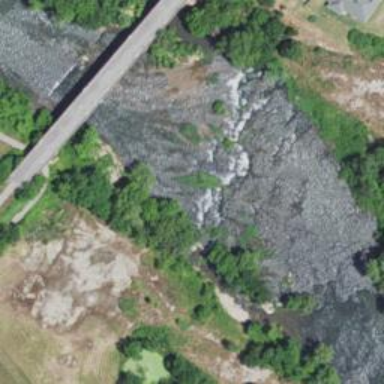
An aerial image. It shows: Scene featuring rapids in waterway.